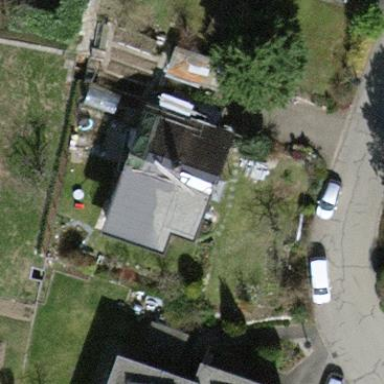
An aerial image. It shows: Detached building with flat roof.